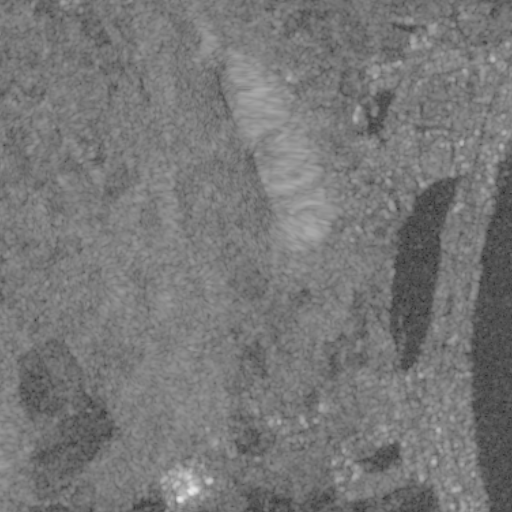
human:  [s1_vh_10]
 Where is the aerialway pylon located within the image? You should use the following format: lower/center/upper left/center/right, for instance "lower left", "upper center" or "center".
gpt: The aerialway pylon is located in the upper right of the image.
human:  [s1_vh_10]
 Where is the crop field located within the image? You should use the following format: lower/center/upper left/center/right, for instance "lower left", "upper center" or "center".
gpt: The crop field is located in the upper right of the image.
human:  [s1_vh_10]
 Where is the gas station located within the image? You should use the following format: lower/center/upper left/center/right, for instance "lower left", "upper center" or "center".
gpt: The gas station is located in the center right of the image.
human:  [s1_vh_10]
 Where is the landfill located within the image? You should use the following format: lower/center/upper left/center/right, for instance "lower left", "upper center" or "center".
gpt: The landfill is located in the lower left of the image.
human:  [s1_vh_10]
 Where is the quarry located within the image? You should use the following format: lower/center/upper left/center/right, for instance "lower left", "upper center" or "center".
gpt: The quarry is located in the upper left of the image.
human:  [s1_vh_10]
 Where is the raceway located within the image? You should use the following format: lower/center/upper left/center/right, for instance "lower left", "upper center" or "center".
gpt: The raceway is located in the upper right of the image.
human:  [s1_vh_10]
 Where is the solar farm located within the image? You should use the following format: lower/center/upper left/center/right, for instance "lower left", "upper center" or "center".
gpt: The solar farm is located in the lower left of the image.
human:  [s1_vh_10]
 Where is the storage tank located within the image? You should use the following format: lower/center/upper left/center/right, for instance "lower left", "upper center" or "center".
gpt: The storage tank is located in the lower center of the image.
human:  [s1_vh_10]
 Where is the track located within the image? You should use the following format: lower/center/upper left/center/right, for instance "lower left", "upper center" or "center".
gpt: The track is located in the upper right of the image.
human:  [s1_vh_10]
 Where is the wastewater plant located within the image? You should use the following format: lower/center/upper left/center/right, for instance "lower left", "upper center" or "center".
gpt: The wastewater plant is located in the upper center of the image.
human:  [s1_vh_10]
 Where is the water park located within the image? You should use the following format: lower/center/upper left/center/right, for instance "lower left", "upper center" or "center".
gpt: The water park is located in the upper right of the image.
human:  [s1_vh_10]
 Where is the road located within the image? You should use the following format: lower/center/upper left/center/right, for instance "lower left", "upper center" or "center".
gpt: There is no road in the image.

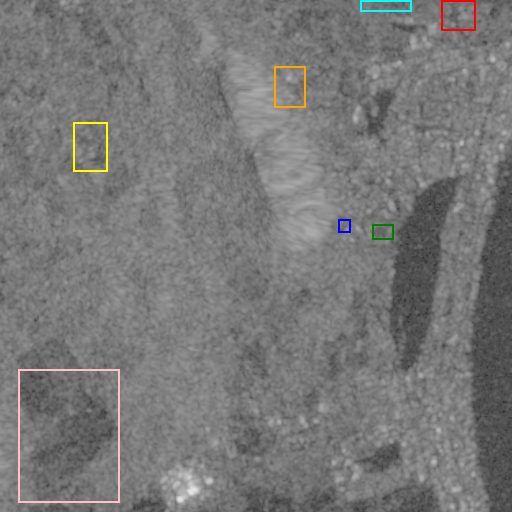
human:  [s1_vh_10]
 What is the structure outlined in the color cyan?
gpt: The structure outlined in cyan is a crop field.
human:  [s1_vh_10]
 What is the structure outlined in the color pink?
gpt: The structure outlined in pink is a landfill.
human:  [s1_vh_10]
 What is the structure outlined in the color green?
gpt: The structure outlined in green is a park.
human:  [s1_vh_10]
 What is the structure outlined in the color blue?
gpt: The structure outlined in blue is a parking lot.
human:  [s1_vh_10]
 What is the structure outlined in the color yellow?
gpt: The structure outlined in yellow is a quarry.
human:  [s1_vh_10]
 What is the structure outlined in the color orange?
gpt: The structure outlined in orange is a wastewater plant.
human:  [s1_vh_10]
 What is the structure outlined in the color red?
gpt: The structure outlined in red is a water park.
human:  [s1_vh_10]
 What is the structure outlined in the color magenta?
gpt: There is no magenta outline.